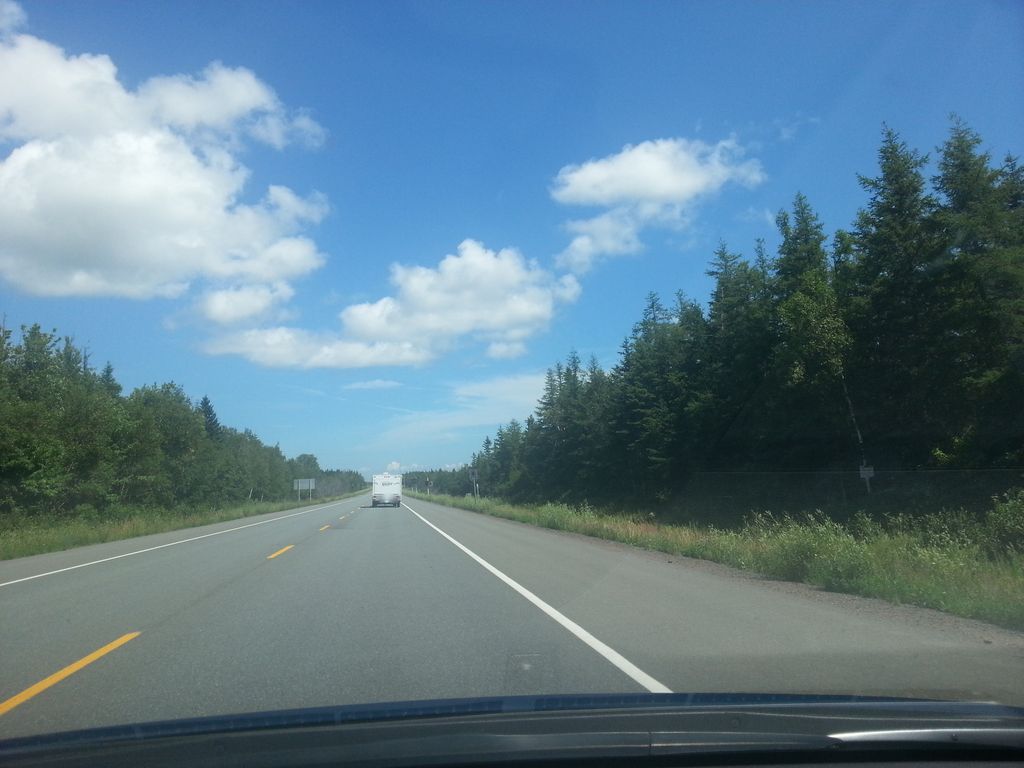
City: charlottetown